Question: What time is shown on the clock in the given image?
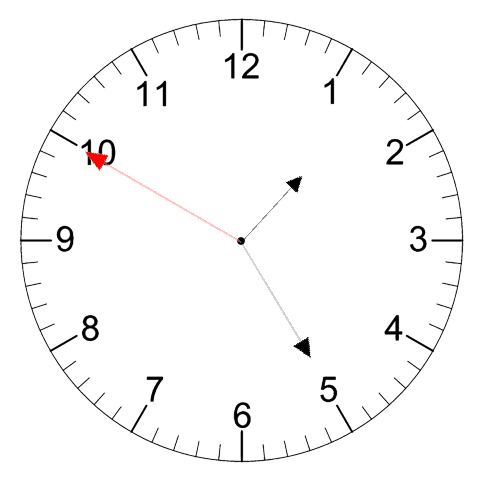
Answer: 01:24:50